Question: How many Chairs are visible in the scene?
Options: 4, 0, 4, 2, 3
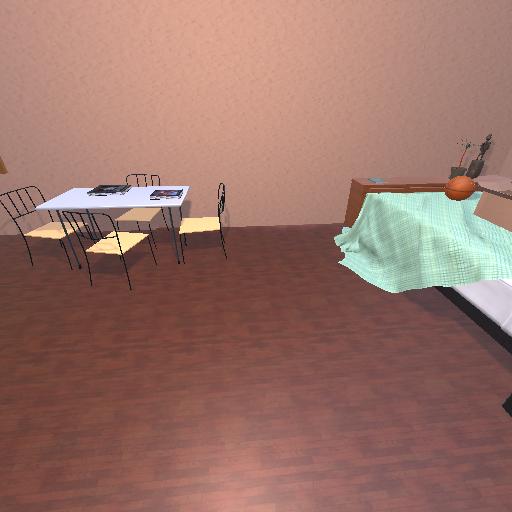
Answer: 4